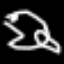
Label: frog